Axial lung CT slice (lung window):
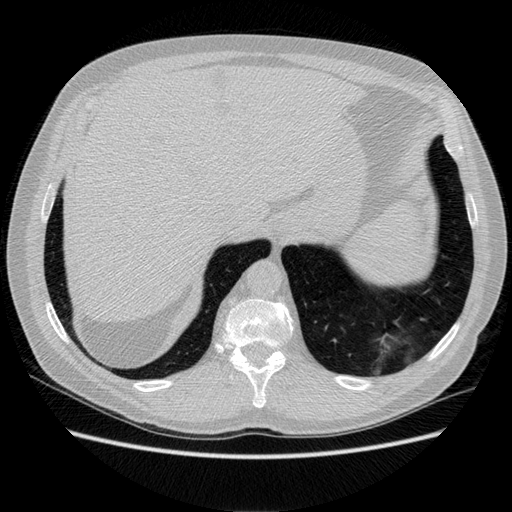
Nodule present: no